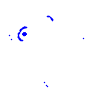
Particle: kaon